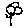
Label: flower